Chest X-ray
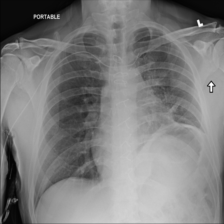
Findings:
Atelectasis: positive
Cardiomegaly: negative
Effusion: negative
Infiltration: negative
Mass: negative
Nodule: negative
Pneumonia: negative
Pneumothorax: negative
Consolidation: negative
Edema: negative
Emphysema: negative
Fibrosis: negative
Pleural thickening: negative
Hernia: negative